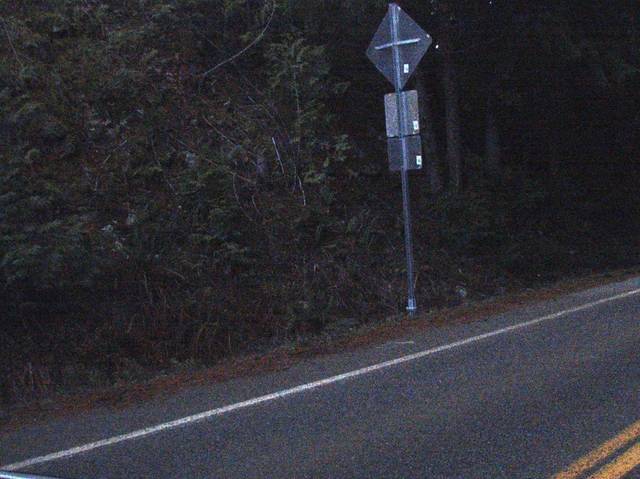
Region: United States
Coordinates: 48.712, -121.155